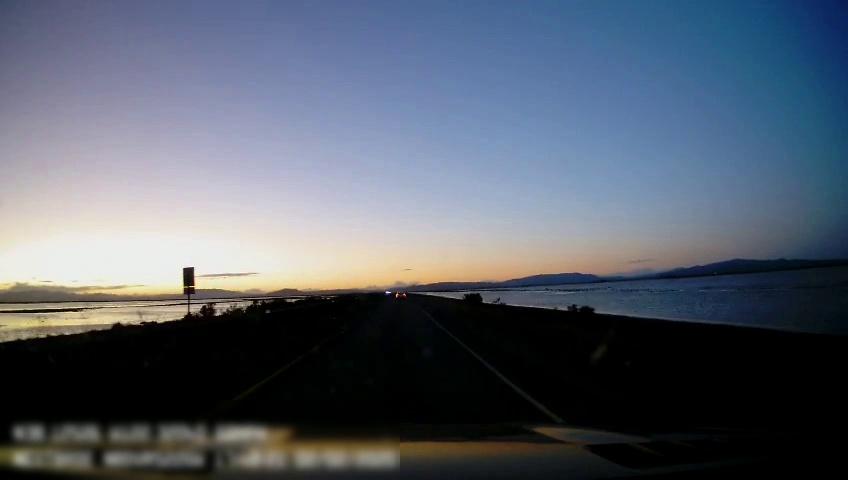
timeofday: Dusk/Dawn/Twilight
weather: Sunny
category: Drivable Space
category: Vehicles | Car
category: Lanes | Current Lane
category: Lanes | Current Lane